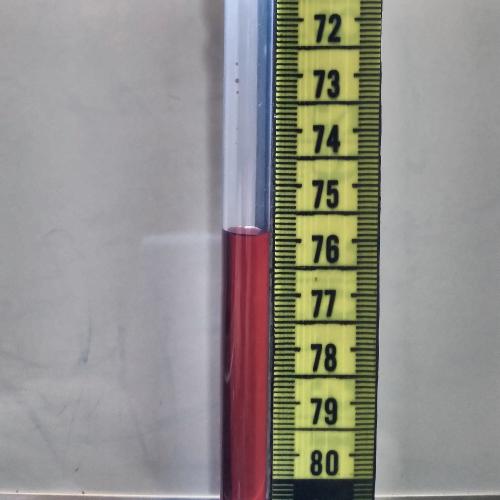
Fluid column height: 76.0 cm